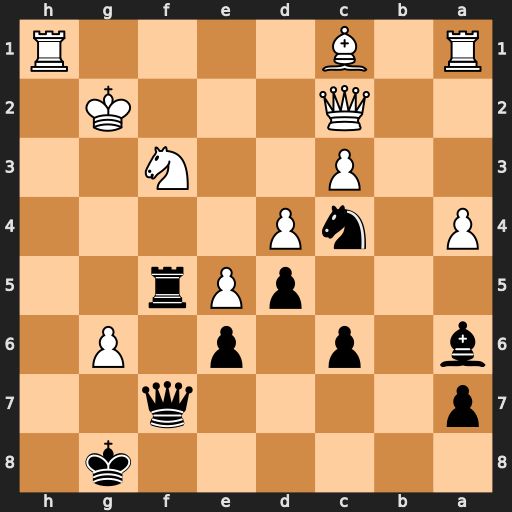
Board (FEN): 6k1/p4q2/b1p1p1P1/3pPr2/P1nP4/2P2N2/2Q3K1/R1B4R
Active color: b
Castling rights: -
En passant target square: -
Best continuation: Qxg6+ Kf2 Rxf3+